Question: In intellij IDEAL all tests passes but the bar of the tests is yellow. I am using TestNG. Does anybody know what does this mean ?

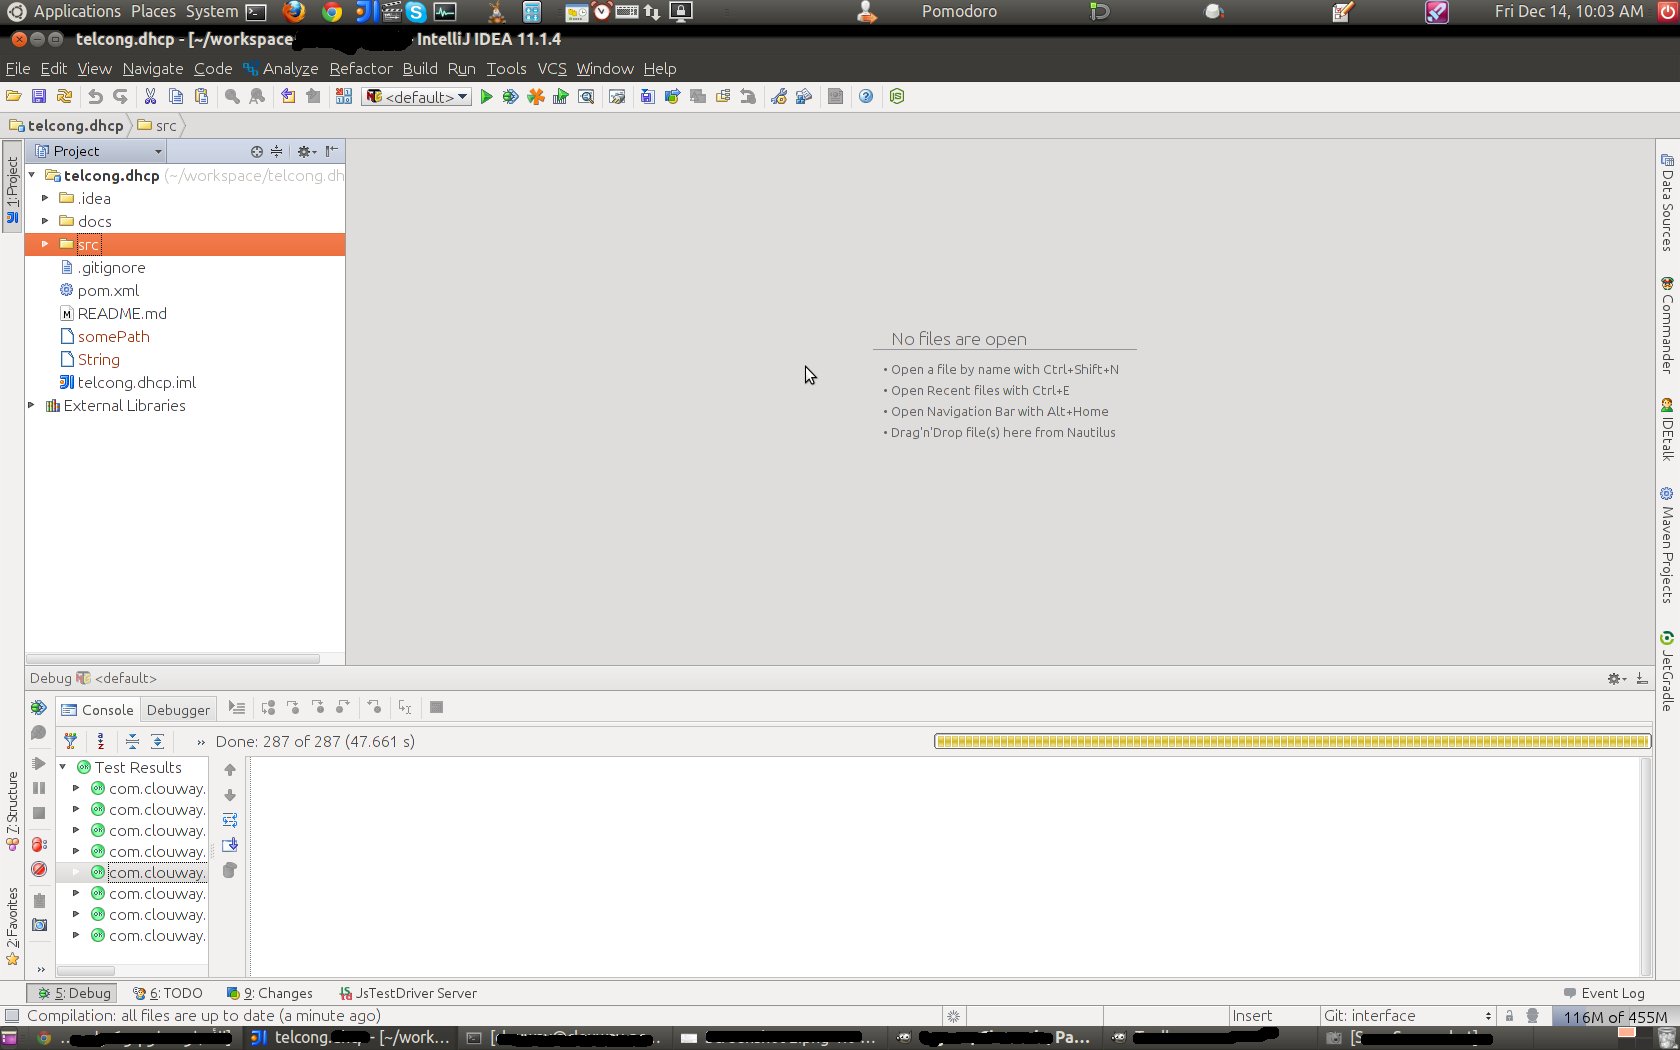
Answer: It means that some tests were not executed by TestNG (no message received about completion for some of the tests). See if you can reproduce it in IDEA 12.
If the issue persists, contact support with the sample to reproduce and specify your TestNG version.